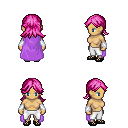
a pixel art fantasy rpg character, female body template, human, tanned skin, lavender cape, white pants, pink loose hair, white cloth bracers, ghillies, four views (front, back, left, right), 2x2 character sprite sheet, small pixel art, hard edges, no anti-aliasing